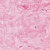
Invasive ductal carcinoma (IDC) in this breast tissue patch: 0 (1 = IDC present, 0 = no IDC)